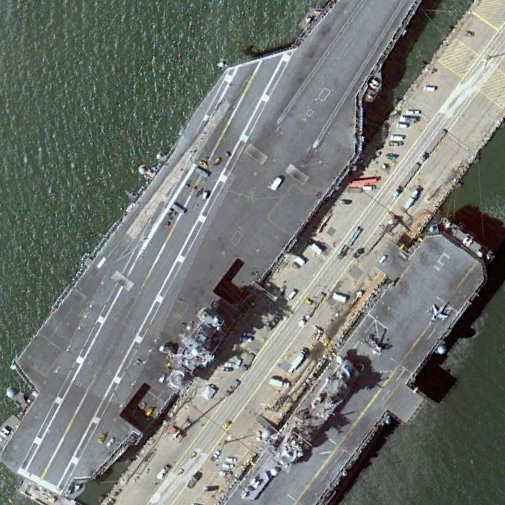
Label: Nimitz-class_aircraft_carrier